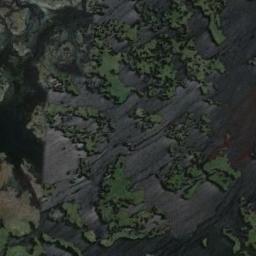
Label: wetland